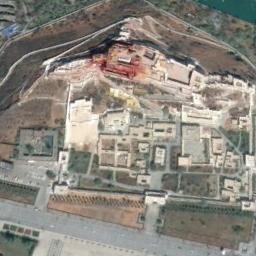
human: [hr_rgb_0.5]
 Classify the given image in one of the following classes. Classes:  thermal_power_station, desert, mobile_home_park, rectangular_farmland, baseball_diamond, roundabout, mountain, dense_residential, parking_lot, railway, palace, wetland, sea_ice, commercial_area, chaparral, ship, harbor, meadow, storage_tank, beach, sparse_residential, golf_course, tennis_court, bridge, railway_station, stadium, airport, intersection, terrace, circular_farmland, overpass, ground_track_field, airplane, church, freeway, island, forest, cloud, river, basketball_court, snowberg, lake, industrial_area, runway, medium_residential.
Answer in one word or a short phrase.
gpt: palace